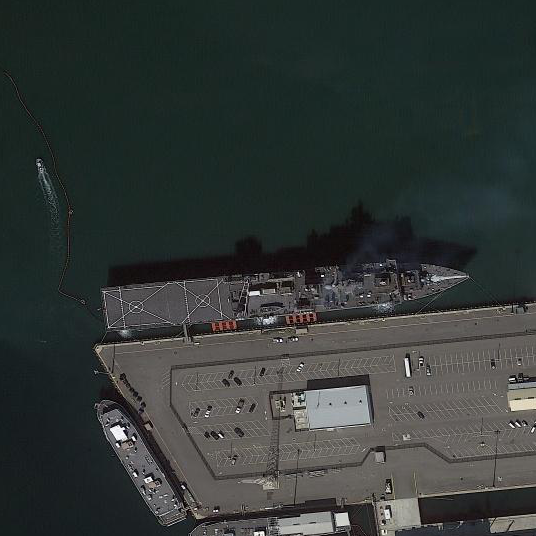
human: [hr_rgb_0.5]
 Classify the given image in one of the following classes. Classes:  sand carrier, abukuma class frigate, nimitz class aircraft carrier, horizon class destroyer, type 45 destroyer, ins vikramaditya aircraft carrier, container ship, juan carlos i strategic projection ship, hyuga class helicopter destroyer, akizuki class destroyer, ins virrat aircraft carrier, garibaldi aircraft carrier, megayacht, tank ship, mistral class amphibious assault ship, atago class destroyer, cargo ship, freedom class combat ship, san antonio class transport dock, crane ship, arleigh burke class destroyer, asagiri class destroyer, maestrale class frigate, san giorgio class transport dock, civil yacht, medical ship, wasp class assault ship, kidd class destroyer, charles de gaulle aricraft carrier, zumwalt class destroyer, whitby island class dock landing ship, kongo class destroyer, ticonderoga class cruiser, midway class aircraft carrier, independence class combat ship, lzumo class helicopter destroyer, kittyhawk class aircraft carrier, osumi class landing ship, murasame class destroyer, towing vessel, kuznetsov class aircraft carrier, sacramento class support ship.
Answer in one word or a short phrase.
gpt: Whitby Island class dock landing ship